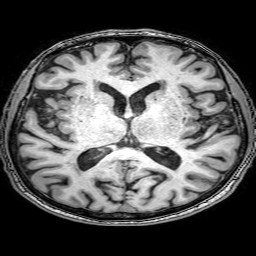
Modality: T1w
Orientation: coronal
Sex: male
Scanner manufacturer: philips
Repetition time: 0.008259 s
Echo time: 0.00382 s